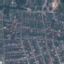
Land use / land cover class: Residential